Field crop: maize
Growth stage: 2
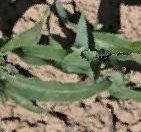
Species: maize